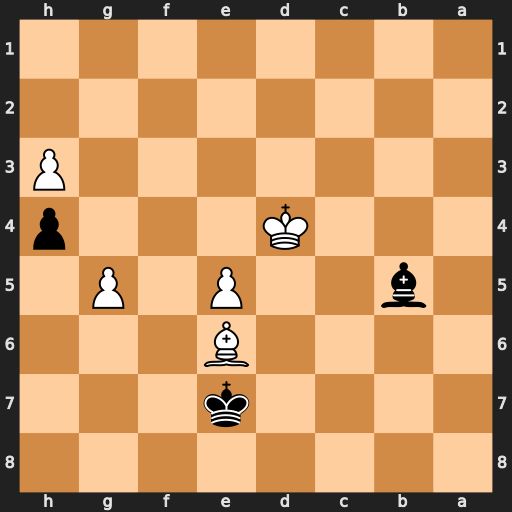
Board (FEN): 8/4k3/4B3/1b2P1P1/3K3p/7P/8/8
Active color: b
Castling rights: -
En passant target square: -
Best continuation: Kxe6 Ke4 Bf1